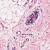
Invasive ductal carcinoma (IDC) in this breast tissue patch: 0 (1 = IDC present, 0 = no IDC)